Question: I'm using jqGrid verison 4.5.0 and I noticed by default, the pop-up single field search dialog doesn't look like this:

Is there a way to move "+" button to the right of "-" button and move match-rule dropdown to the bottom, both of them to look like this snapshot? We like it this way as it is less messy to some of our customers.
Many thanks..
---
JQuery v2.0
JQuery-UI v1.10.3
jqGRID v4.5.0
'''
$('#Spreadsheet').navGrid('#Pager',
{edit:false,add:false,del:false,search:true,view:false,refresh:false},
{}, {}, {},
{multipleSearch:true,multipleGroup:true,closeOnEscape:true,closeAfterSearch:true,
searchOnEnter:true,showQuery:false,width:800,caption:"Search Records"
},
{}
'''
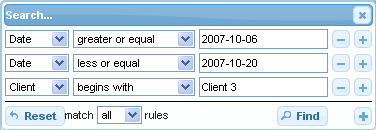
Answer: After some discussion in the comment we clarified that the The searching dialog are used with options 'multipleSearch: true', but 'multipleGroup: true'. The goal is the hiding of the dropdown which allows the user to choose between "All/Any".
In <URL> I showed how one can use 'afterRedraw' to change Searching Dialog.
<URL> displays the dialog in the form

It uses the following 'afterRedraw'
'''
afterRedraw: function () {
$("input.add-rule", this)
.button() // use jQuery UI button
.val("Add rule"); // change text of "+" button
$("input.delete-rule", this).button(); // use jQuery UI button
$("select.opsel", this).hide();
}
'''
Only the last line ('$("select.opsel", this).hide()') is really important. Other lines just improve a little the look of the Searching Dialog.